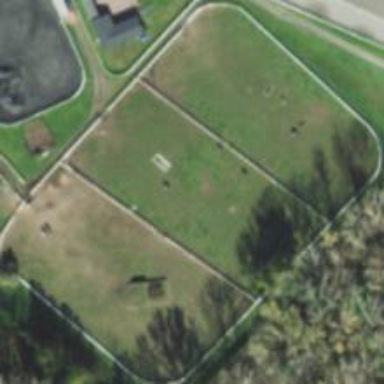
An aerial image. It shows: Grassy equestrian pitch enclosed by fence.